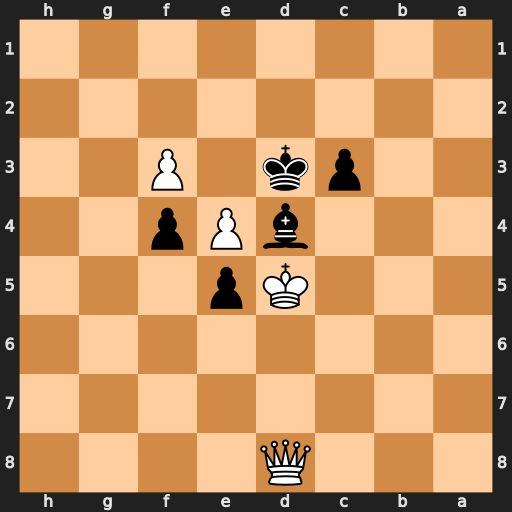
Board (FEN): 3Q4/8/8/3Kp3/3bPp2/2pk1P2/8/8
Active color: b
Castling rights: -
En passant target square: -
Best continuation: c2 Qc7 Bb2 Qc4+ Kd2 Qf1 c1=Q